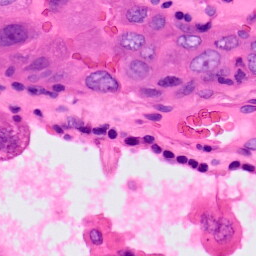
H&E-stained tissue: Lung